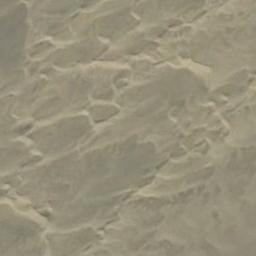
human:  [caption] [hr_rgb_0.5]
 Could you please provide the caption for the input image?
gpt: The desert has yellow sand and some trellis dunes of different sizes .

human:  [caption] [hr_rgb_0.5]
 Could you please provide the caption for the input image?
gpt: The desert is full of white sand .

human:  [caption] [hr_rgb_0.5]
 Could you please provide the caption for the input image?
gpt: There is a winding path in this desert, And the color of the desert is orange-red .

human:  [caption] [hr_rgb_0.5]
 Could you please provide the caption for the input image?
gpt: This is a yellow desert with wavy stripes .

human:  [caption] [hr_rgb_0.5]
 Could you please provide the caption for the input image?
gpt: A gray desert with some dunes .